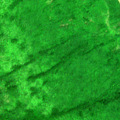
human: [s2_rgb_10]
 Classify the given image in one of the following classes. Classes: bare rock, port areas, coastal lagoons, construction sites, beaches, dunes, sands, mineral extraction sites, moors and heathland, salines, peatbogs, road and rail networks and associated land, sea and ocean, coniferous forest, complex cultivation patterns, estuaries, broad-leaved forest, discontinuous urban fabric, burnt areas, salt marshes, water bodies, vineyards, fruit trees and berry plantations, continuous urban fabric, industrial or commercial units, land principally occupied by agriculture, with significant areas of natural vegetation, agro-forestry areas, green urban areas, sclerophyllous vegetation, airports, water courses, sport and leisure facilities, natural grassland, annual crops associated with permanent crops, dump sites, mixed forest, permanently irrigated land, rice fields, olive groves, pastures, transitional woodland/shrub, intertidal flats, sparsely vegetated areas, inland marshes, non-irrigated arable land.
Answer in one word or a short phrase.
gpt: broad-leaved forest